Field crop: maize
Growth stage: 1
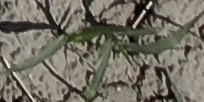
Species: sorghum